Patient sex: M
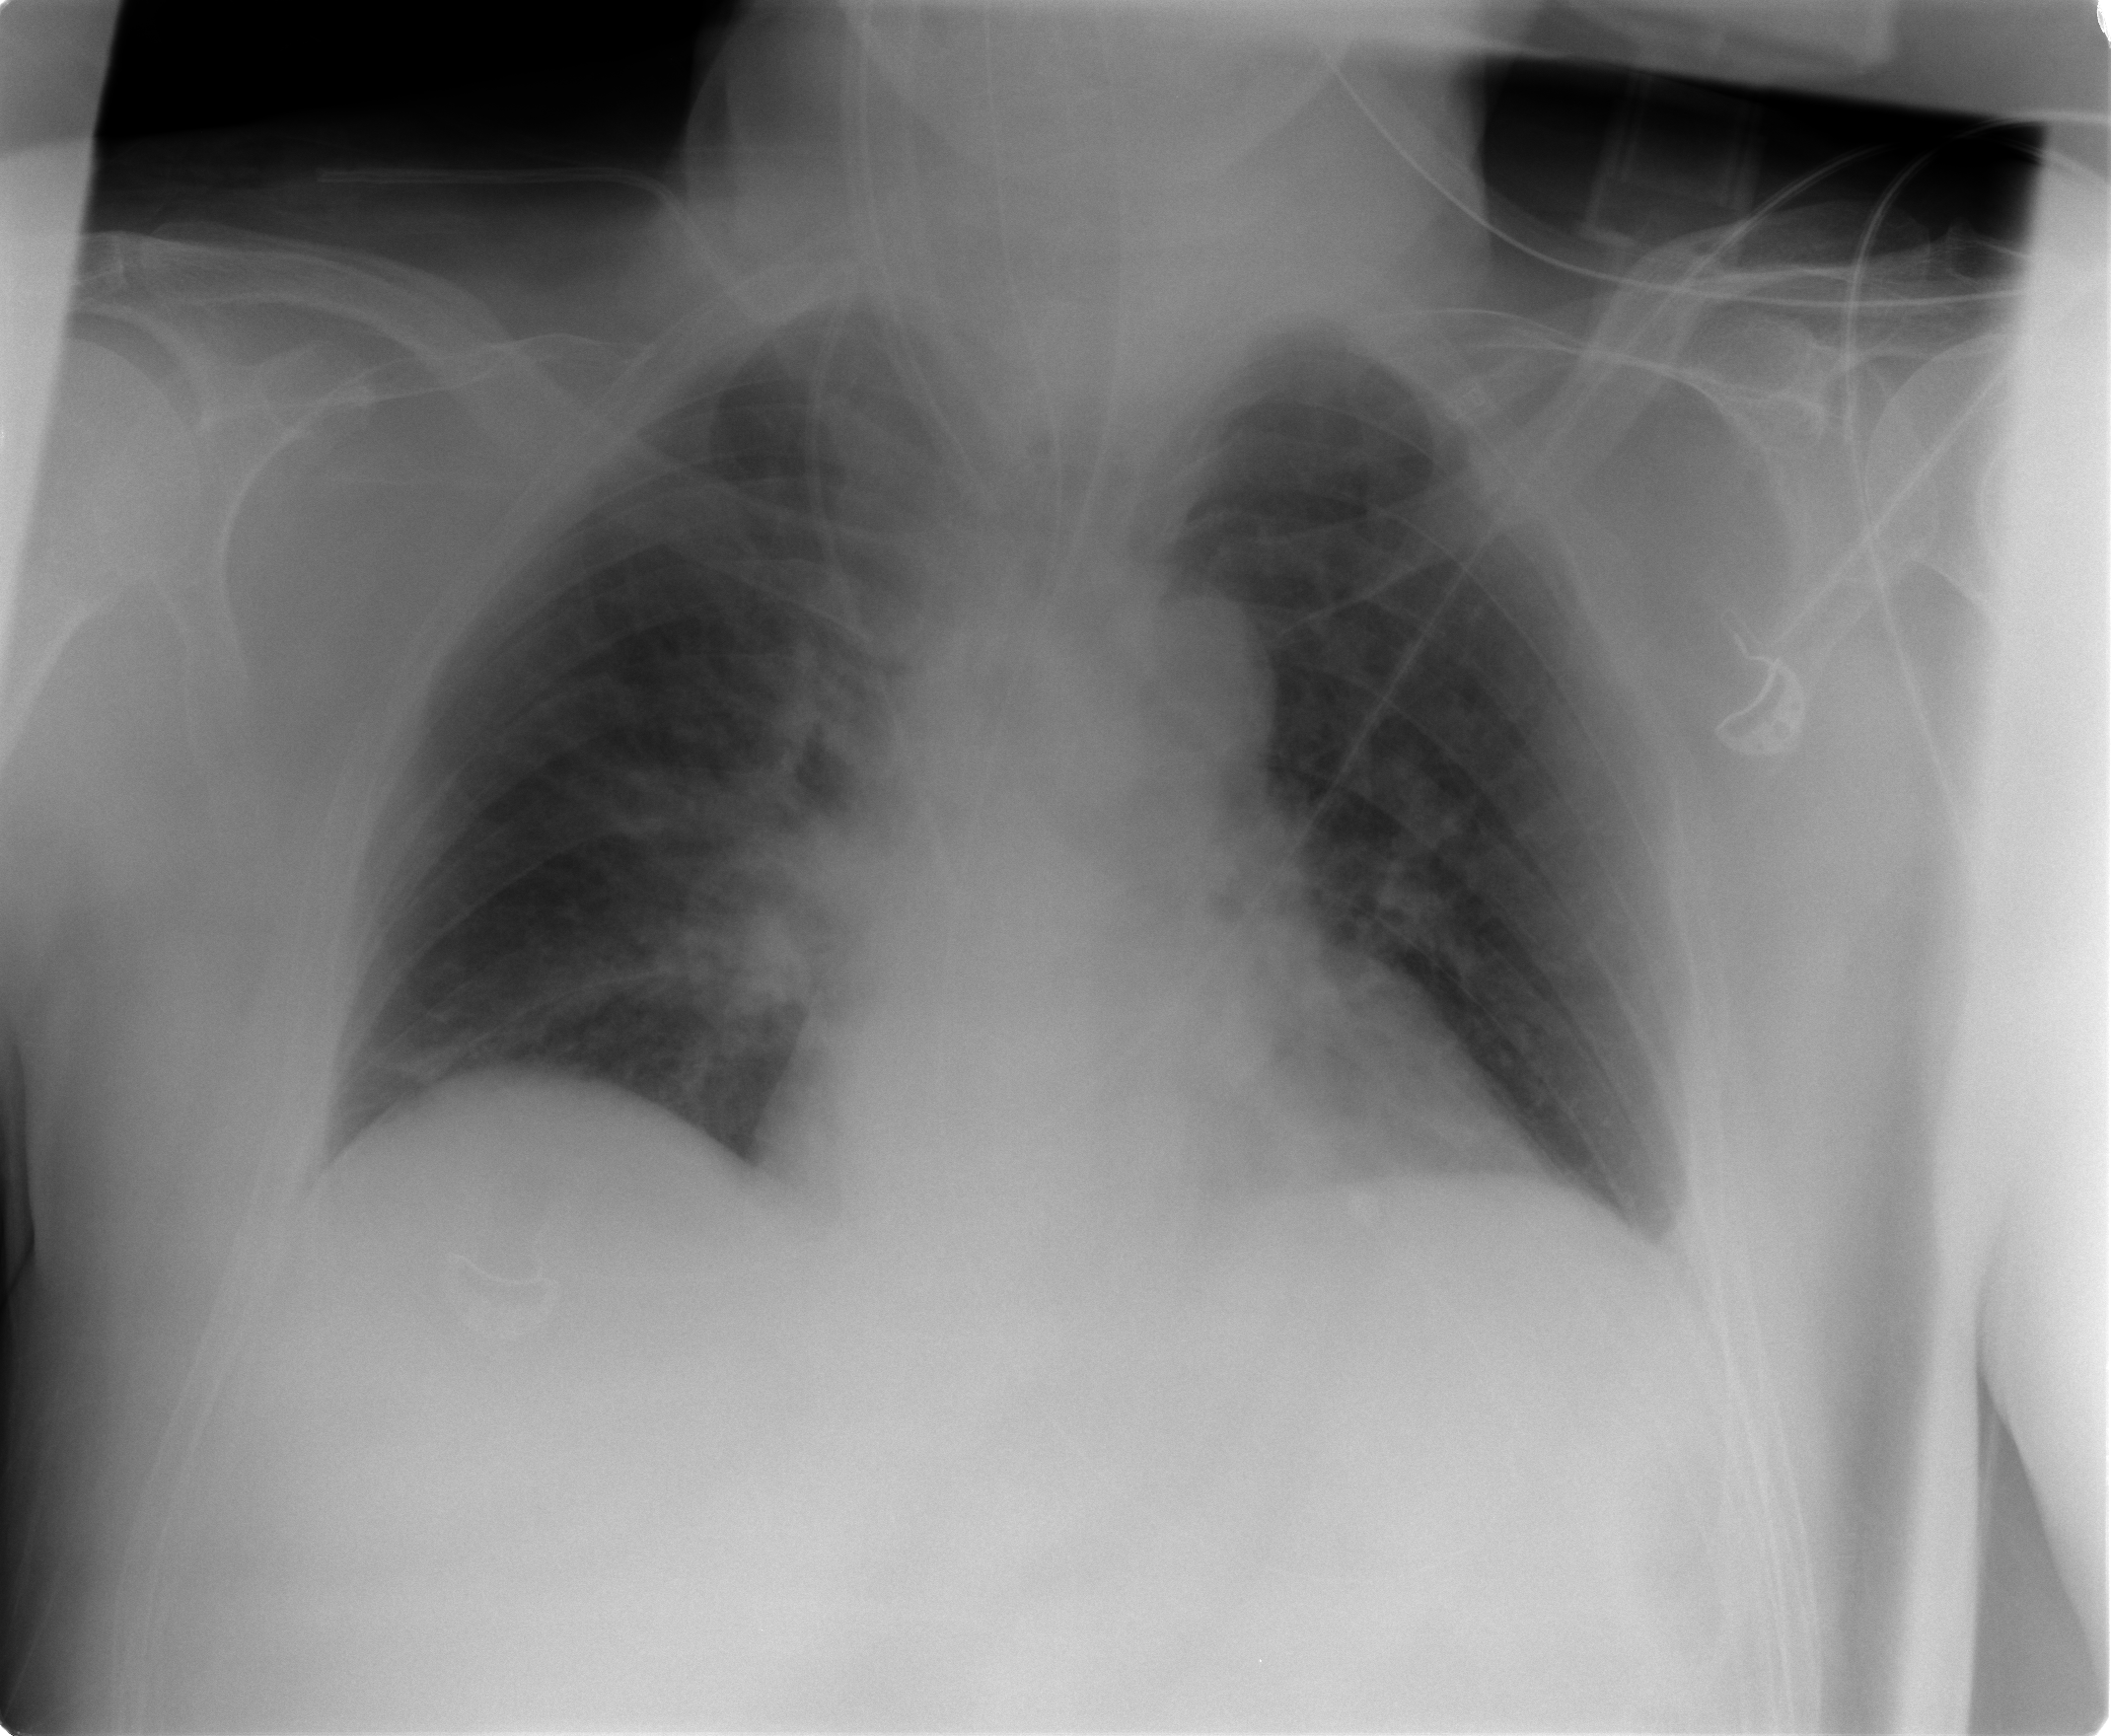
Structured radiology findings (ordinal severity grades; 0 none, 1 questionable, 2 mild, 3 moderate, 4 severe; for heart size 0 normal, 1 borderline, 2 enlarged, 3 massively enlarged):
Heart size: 2
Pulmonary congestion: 2
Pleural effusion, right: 0
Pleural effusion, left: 2
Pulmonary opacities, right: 0
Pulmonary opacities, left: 0
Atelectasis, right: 0
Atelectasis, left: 0